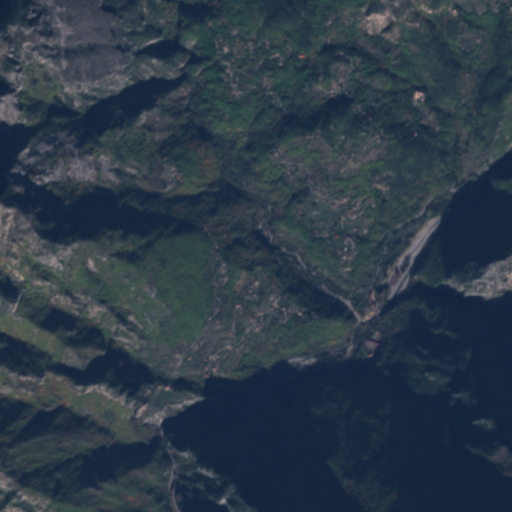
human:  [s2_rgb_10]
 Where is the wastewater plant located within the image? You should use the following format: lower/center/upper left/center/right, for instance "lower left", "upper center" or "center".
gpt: The wastewater plant is located in the center right of the image.
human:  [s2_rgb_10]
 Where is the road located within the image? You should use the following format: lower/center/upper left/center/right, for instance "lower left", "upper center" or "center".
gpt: There is no road in the image.